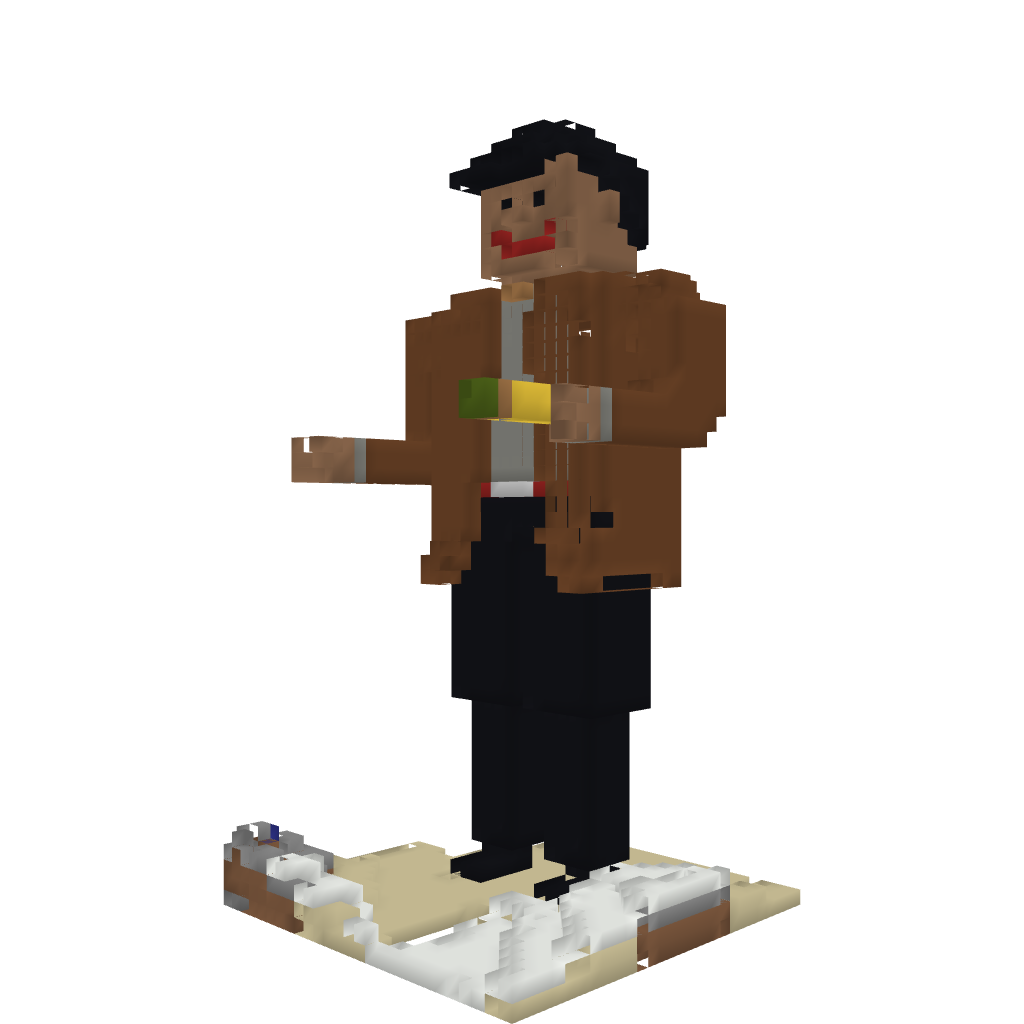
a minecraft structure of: Dr Who